Question: I try to set active the element of my navbar when I click on the button.
My navbar is like that:

But when I click on the "a" for exemple, the "G" remains active.
My code is like that:
'''
<div class="navbar span8" id="navbar">
<div class="navbar-inner">
<ul class="nav">
<li><a href="#a">A</a></li>
<li><a href="#b">B</a></li>
<li><a href="#c">C</a></li>
<li><a href="#d">D</a></li>
<li><a href="#e">E</a></li>
<li><a href="#f">F</a></li>
.....
</ul>
</div>
</div>
'''
To set a class active the code is:
'''
<li class="active"><a href="#f">F</a></li>
'''
How can I do that with jQuery?
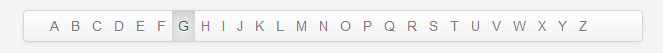
Answer: You can set it active like this..
'''
$('.nav li').click(function(){
$('.nav li').removeClass('active');
$(this).addClass('active');
})
'''
<URL>